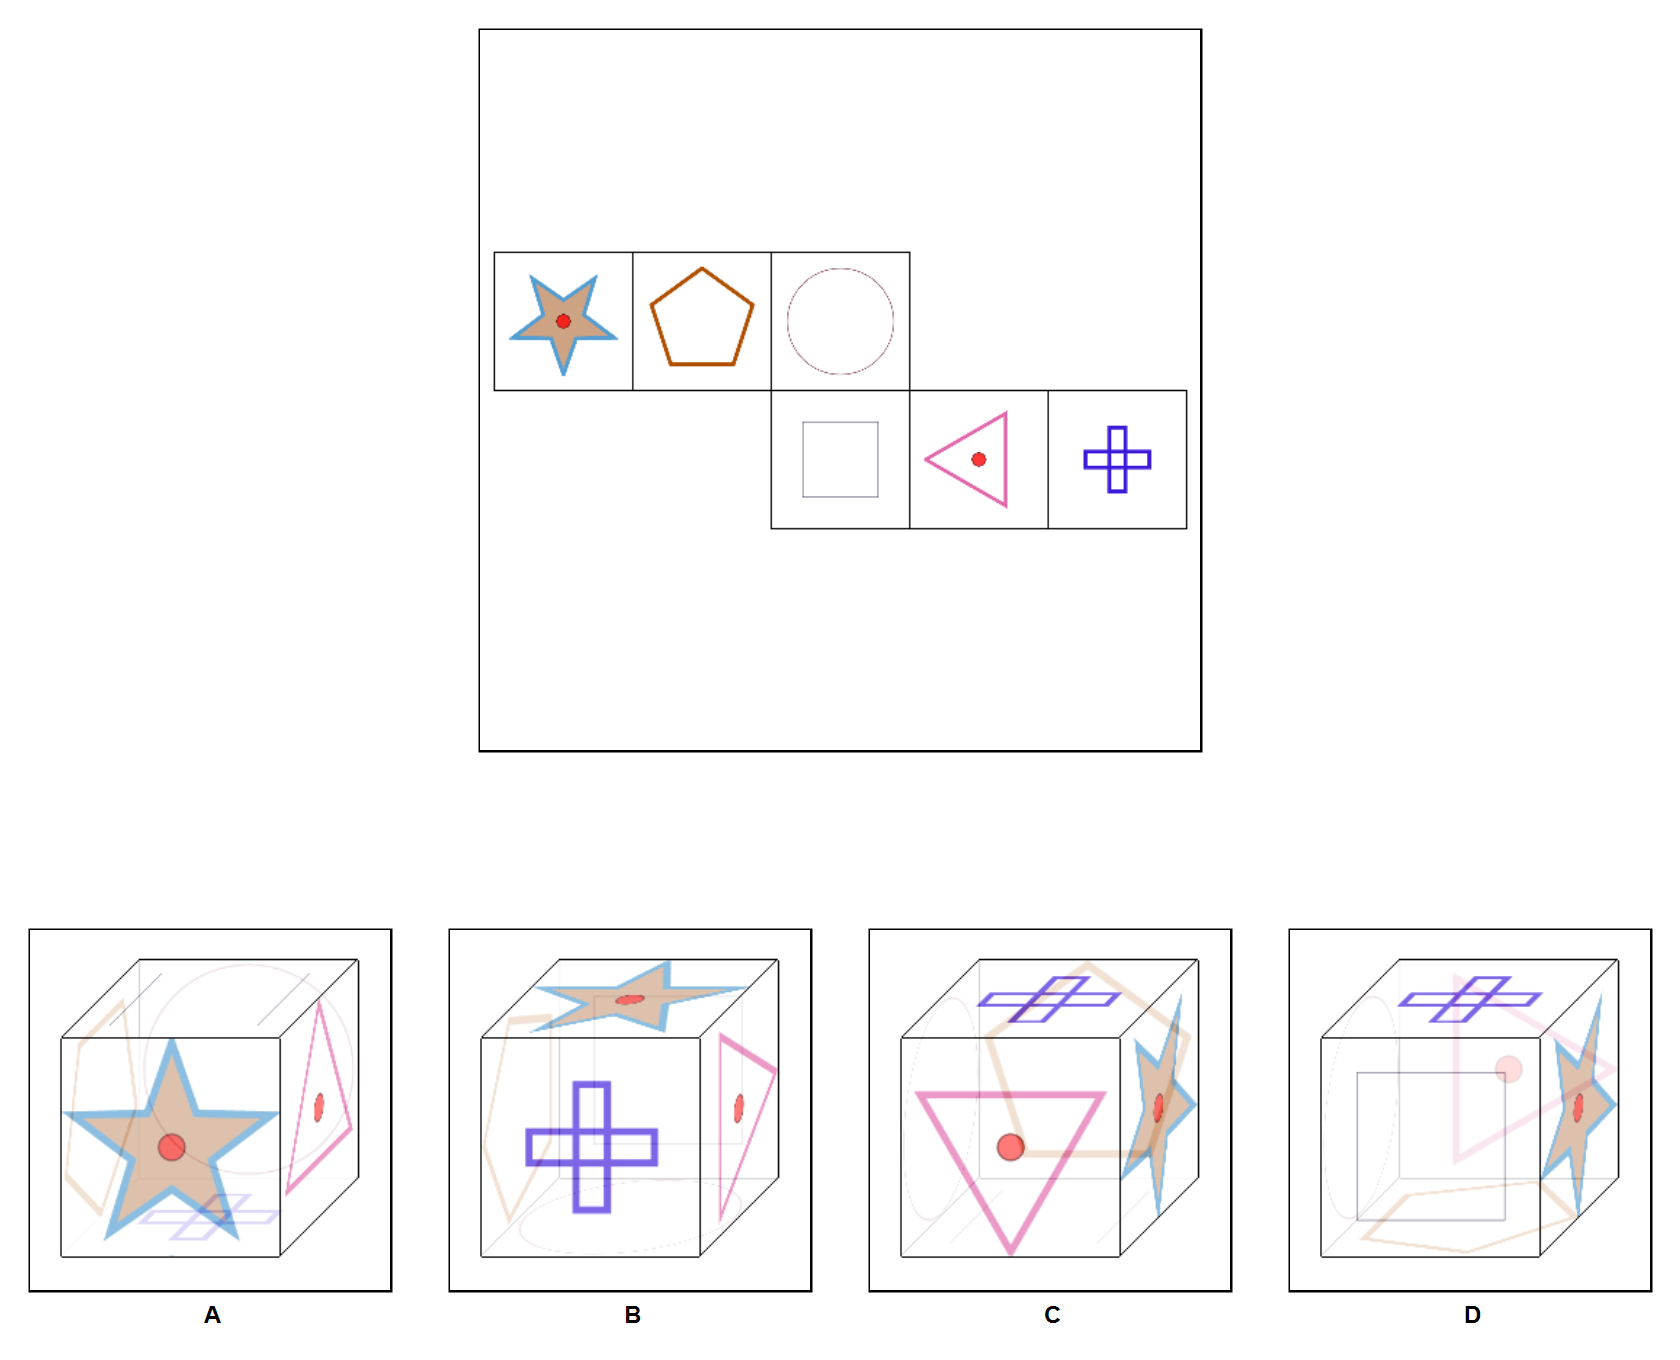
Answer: D